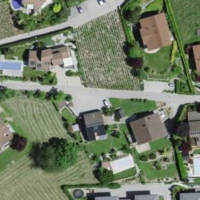
EUNIS habitat code: 55
Species observed at this site:
Dolycoris baccarum
Gonocerus acuteangulatus
Peribatodes rhomboidaria
Volucella zonaria
Cordulegaster bidentata
Saponaria ocymoides
Apis mellifera
Turdus merula